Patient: sex F, age 36
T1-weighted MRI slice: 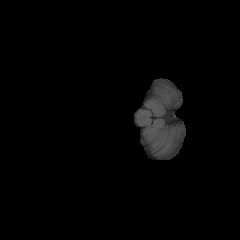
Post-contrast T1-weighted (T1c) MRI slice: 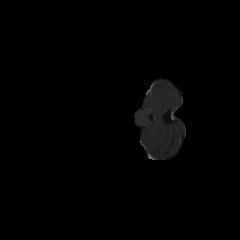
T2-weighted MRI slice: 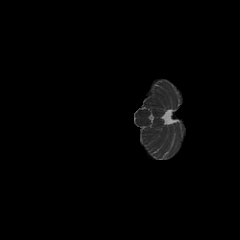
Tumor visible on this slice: no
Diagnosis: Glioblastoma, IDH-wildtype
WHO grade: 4